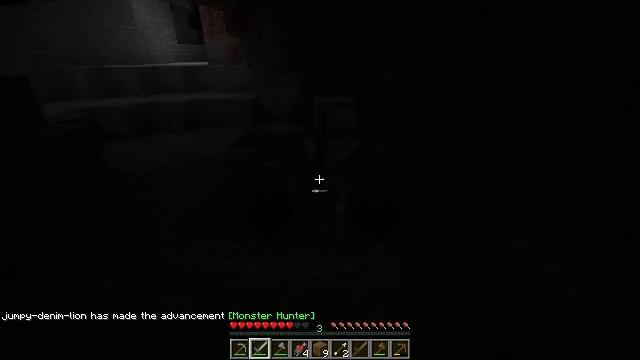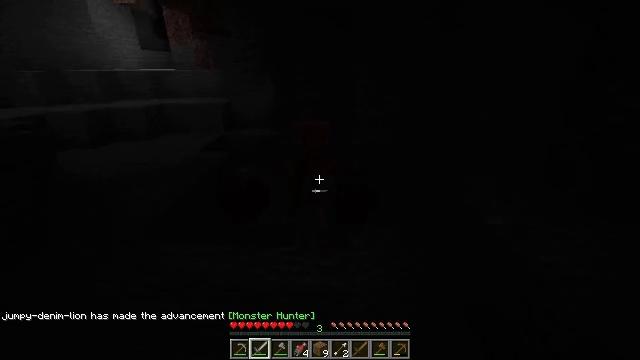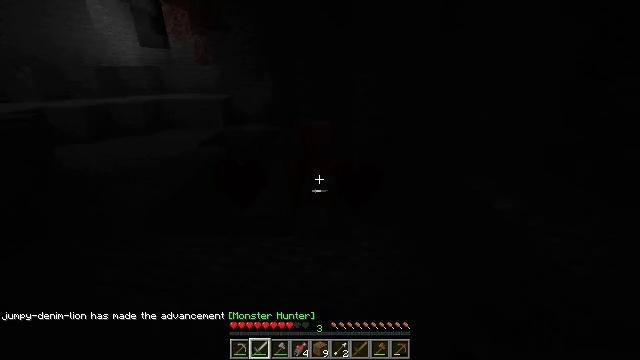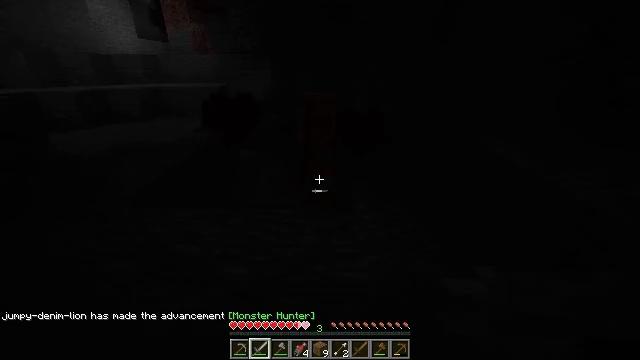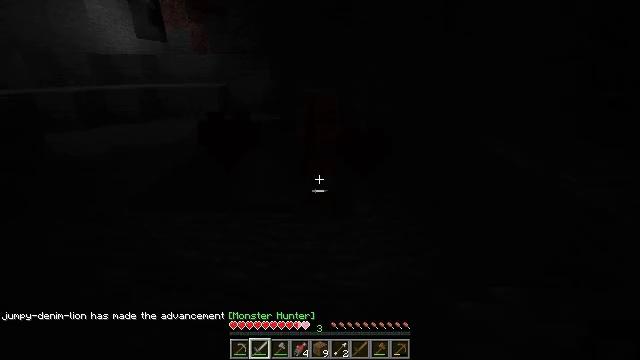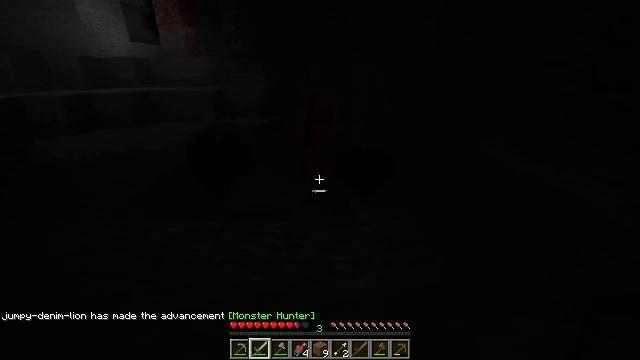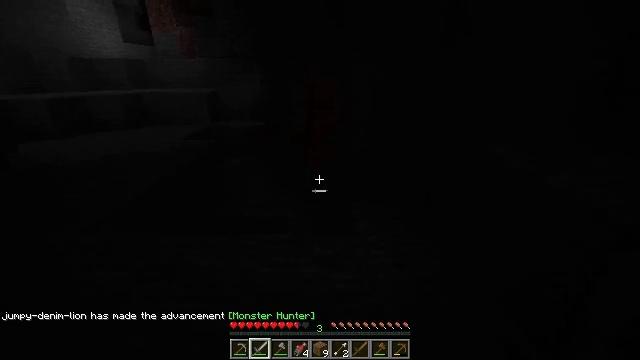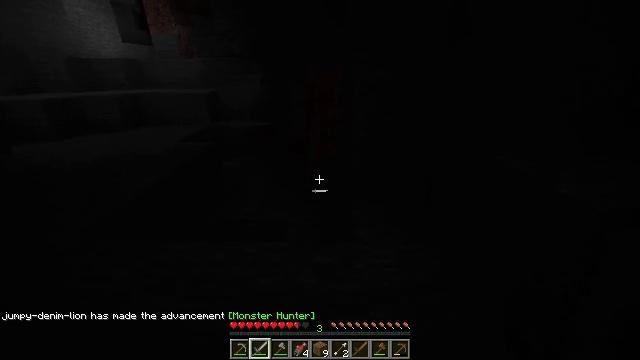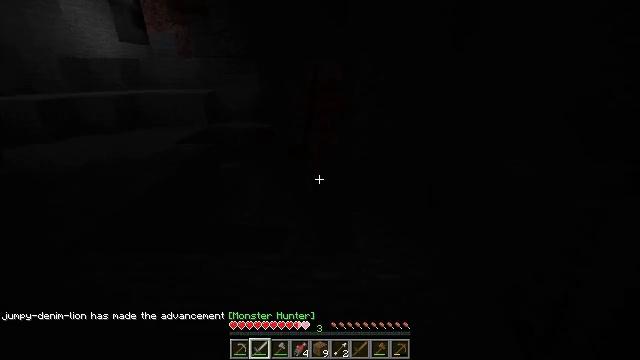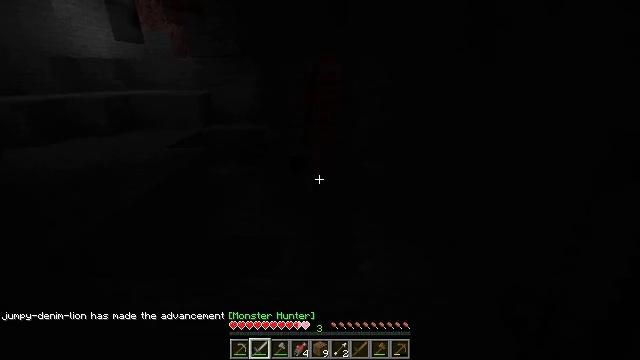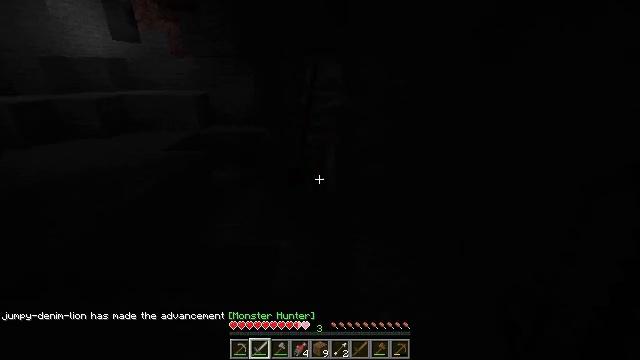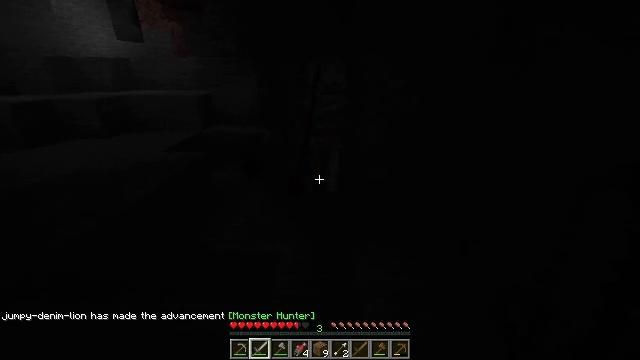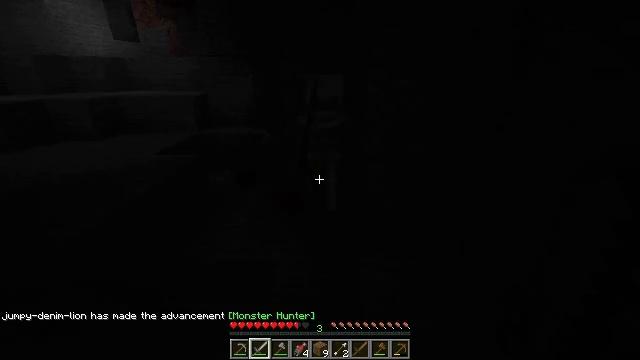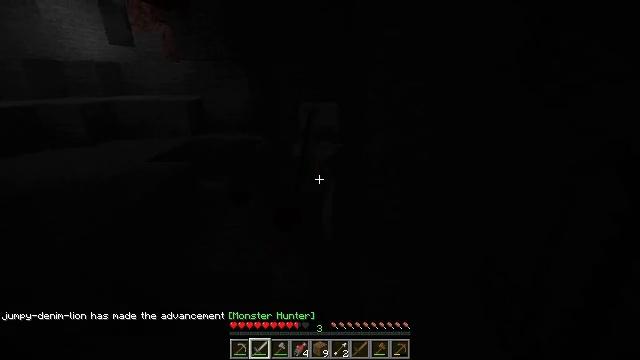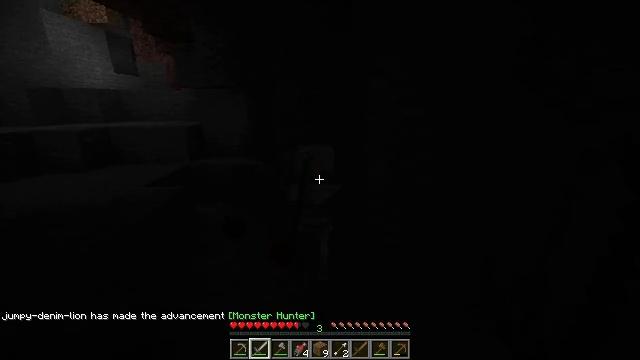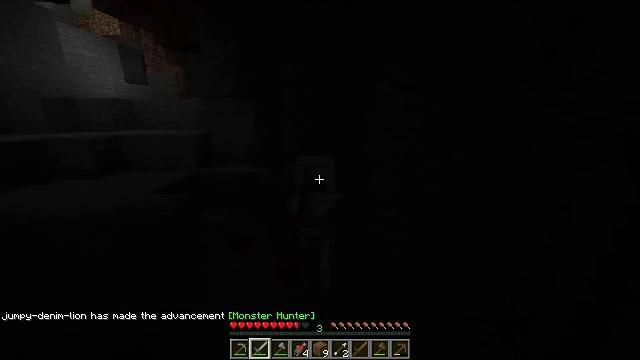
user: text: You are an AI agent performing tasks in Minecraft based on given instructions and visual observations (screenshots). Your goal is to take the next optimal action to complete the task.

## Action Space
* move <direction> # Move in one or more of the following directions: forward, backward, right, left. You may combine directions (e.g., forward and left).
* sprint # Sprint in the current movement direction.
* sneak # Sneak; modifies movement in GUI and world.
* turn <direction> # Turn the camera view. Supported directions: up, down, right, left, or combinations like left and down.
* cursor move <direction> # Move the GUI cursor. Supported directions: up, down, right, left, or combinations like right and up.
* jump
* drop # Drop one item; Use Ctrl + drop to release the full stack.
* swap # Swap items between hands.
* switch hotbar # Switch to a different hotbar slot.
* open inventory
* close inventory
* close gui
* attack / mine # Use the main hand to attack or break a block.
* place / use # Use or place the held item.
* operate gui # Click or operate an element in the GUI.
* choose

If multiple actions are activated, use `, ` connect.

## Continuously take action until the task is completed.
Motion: motion action
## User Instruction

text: Combat the skeleton.
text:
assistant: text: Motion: move back, turn right and up
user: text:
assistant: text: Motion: no_op
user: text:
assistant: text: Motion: no_op
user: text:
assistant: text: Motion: move forward
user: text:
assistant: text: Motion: move forward
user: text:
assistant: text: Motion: move forward
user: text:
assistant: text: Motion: move forward
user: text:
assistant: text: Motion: move forward
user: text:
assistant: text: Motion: move forward
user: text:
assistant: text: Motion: move forward
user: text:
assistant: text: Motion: move forward
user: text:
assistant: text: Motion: move forward
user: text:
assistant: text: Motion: no_op
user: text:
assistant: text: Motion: turn up
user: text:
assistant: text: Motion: turn left and up
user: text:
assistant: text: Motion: move back, attack / mine
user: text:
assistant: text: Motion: move back, attack / mine
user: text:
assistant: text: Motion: move back
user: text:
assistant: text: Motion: no_op
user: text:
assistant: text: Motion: no_op
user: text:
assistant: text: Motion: move forward, turn down
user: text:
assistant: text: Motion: move forward, turn left and down
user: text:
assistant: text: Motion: move forward, turn left and down
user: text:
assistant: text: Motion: move forward, turn left
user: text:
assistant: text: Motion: move forward, turn left and down
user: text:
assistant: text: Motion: move forward, turn left
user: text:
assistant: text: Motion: move forward, turn left
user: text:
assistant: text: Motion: turn left
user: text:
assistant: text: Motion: turn left
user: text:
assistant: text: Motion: no_op